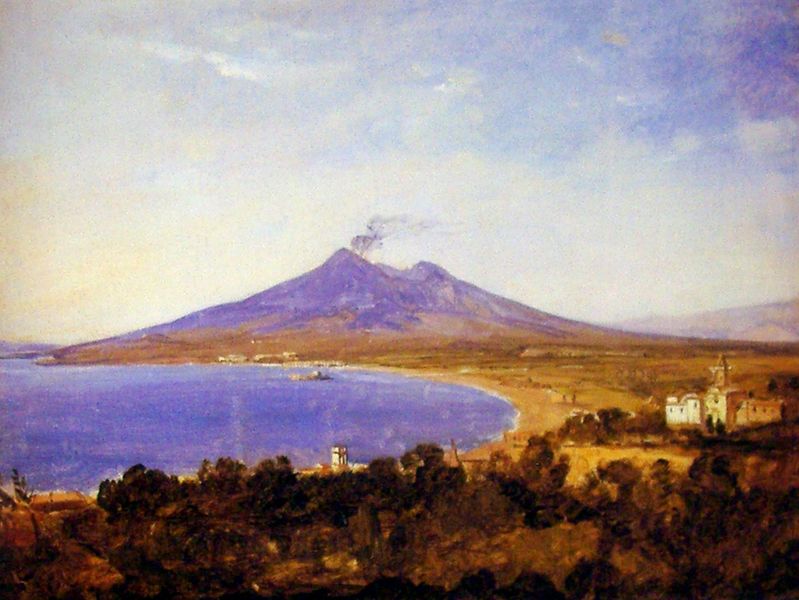
Titel: Blick auf den Vesuv von Castellammare
Künstler: Franz Ludwig Catel
Standort: Kobenhavn
Institution: Statens Museum for Kunst
Schlagwörter: baum, berg, blau, dunkel, gemälde, himmel, meer, wasser, weiß, wolken, bäume, gelb, grün, kirchturm, landschaft, ocker, see, stadt, ufer, braun, hell, licht, schwarz, gebäude, haus, schloss, wiese, wolke, beige, ebene, erde, feld, felder, horizont, hügel, natur, spiegelung, busch, büsche, flach, gebüsch, kirche, qualm, rauch, sonne, insel, wald, boot, kirchturmspitze, turm, bewölkt, küste, ruhig, schiff, strand, ruhe, bogen, italien, ort, süden, vedute, farben, dorf, dunst, formen, lila, violett, barun, idylle, hafen, bucht, panorama, buch, burg, kloster, lava, vulkan, halbmond, mondsichel, sichel, halbrund, glocke, braum, lanschaft, fernsicht, pinien, fähre, hänge, kräftig, ausbruch, sonnentag, herkulaneum, pompeij, vesuv, vulkanausbruch, sizilien, farbstich, friedlich, friede, jacht, yacht, neapel, pompei, halbbogen, pompeii, tum, italienisch, aktiv, ätna, adria, magma, golf von neapel, äthna, kampanien, taormina, hazs, lavagestein, panorame, süditalien, aktivität, macchia, doppelgipfel, schlafender vulkan, trügerisch, vulkanismus, blau-gelb